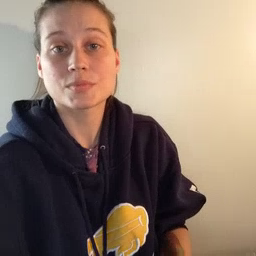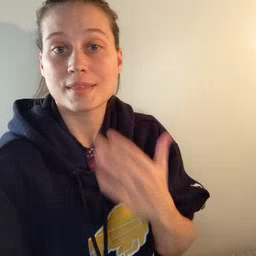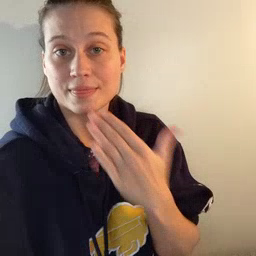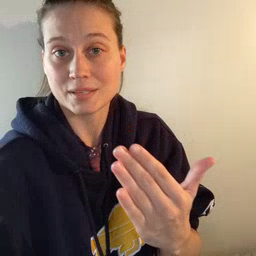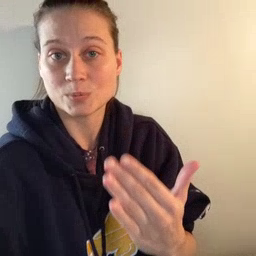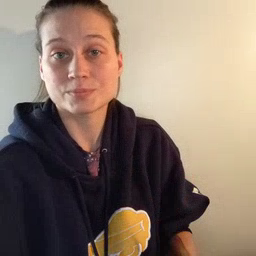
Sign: thankyou